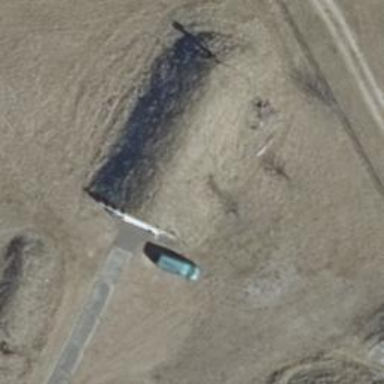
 specifically hardened aircraft shelter hangar."